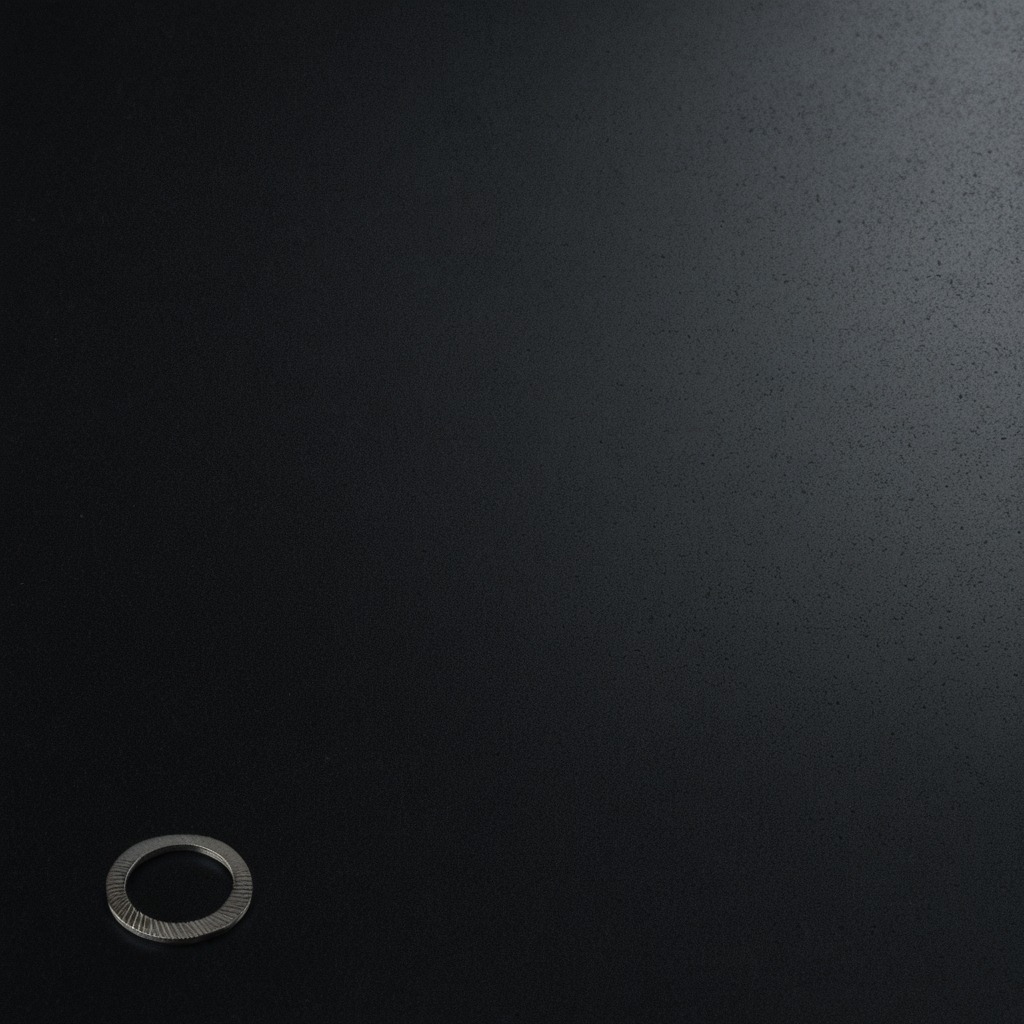
A flat metal washer lies on the granite tabletop.